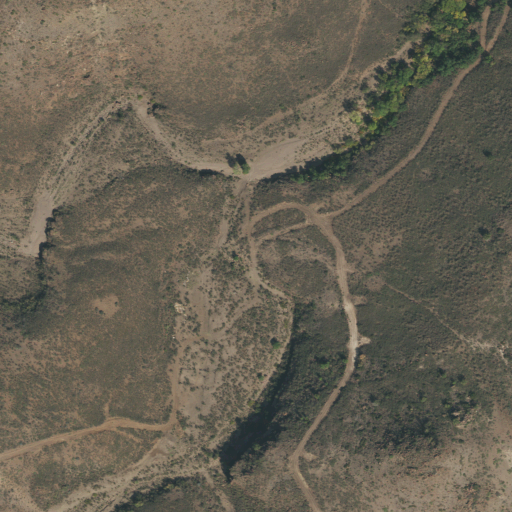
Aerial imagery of valley in Texas named Dry Canyon containing shrub, grassland, and evergreen forest